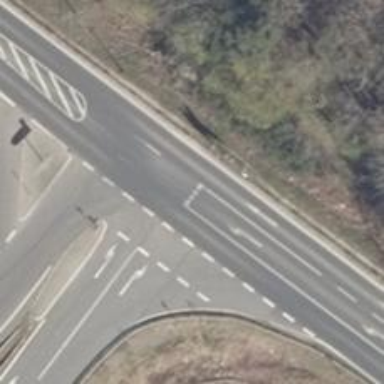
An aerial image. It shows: Asphalt motorway link.